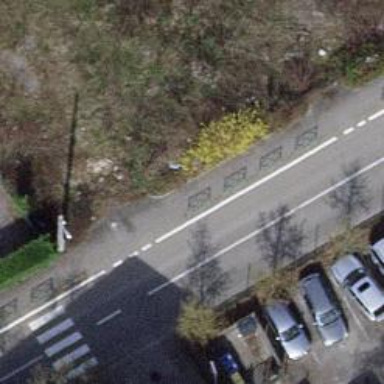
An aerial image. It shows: Traffic cushion.